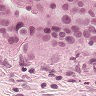
Metastatic tissue present: yes